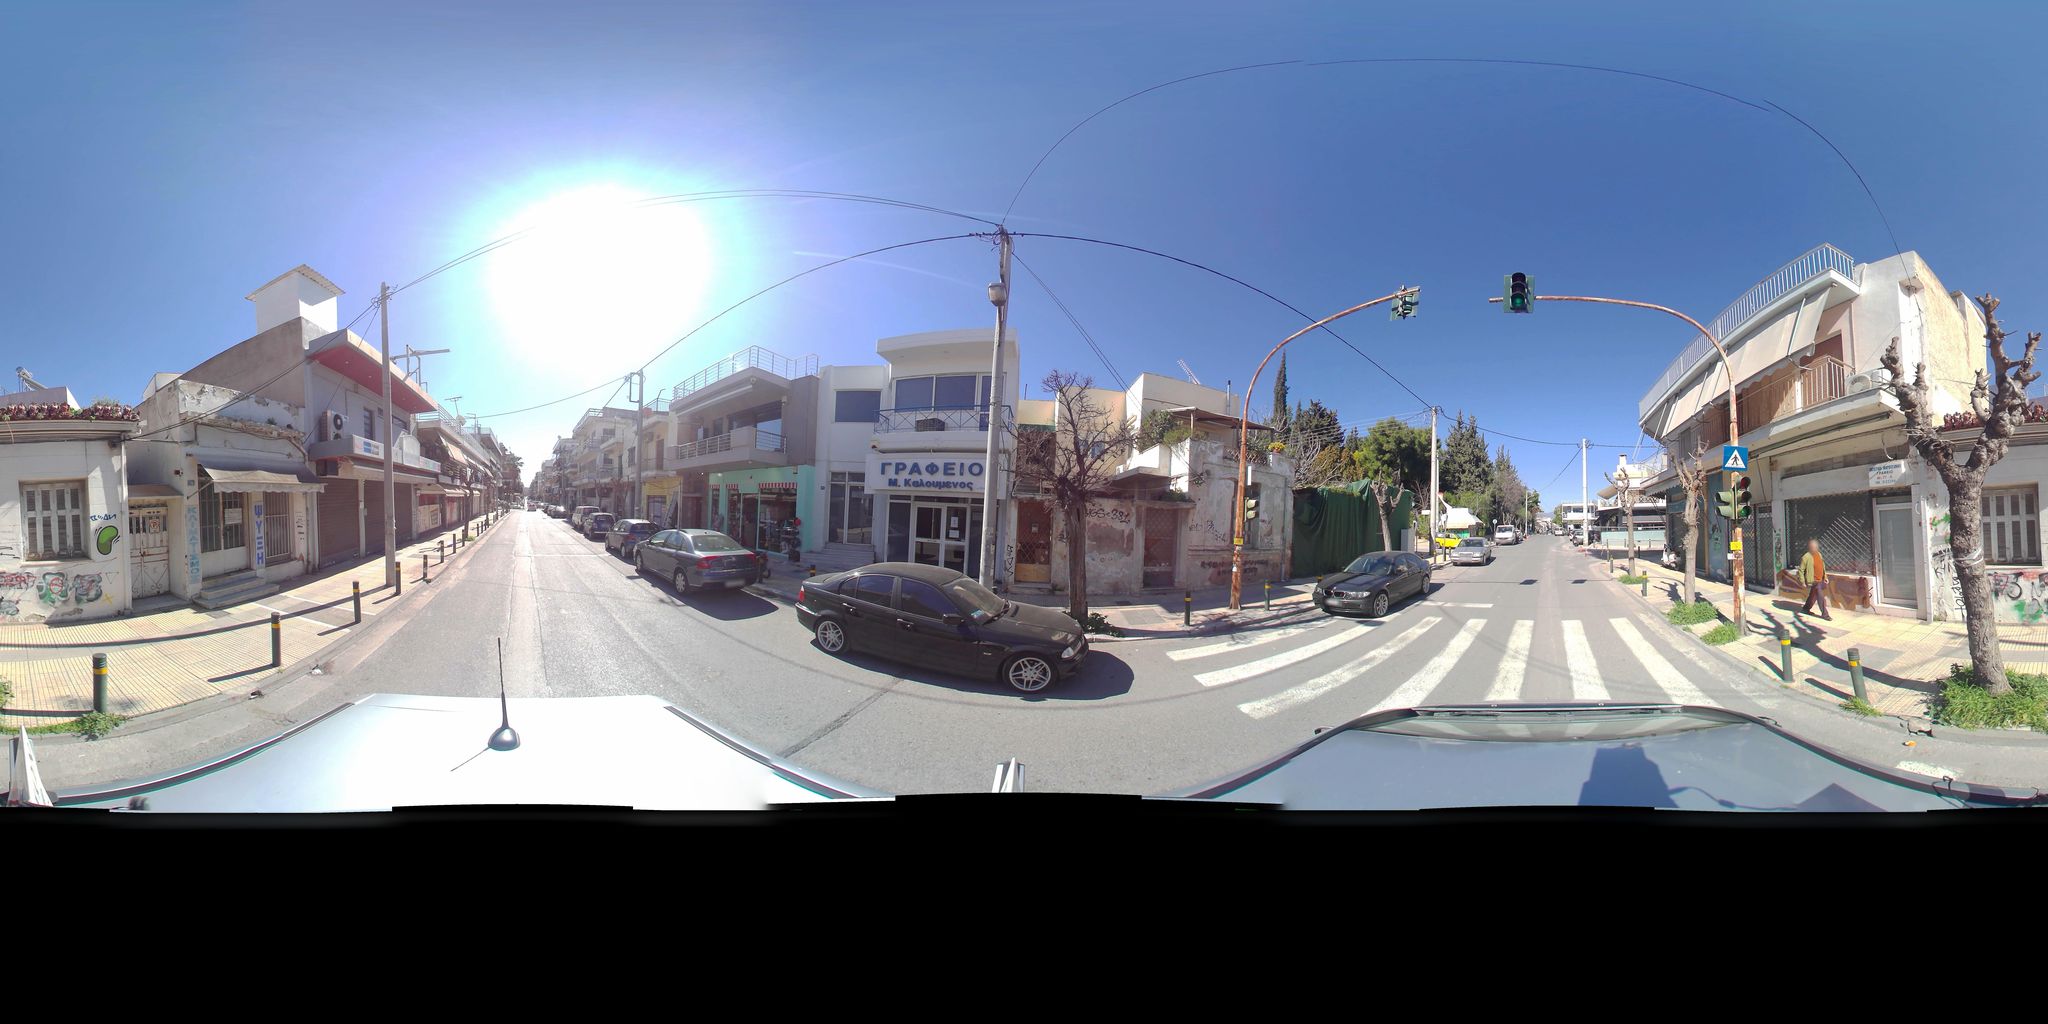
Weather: clear
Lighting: day
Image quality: good
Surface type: driving surface
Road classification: tertiary
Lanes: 2
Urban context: urban centre
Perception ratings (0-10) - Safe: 0.61, Lively: 5.49, Beautiful: 7.13, Boring: 1.25, Depressing: 6.18, Wealthy: 0.81